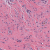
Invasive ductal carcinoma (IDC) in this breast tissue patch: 0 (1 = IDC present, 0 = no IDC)